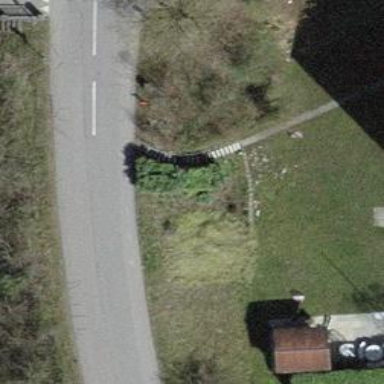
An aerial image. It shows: Set of steps on the road.